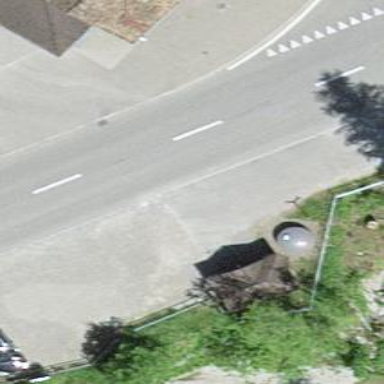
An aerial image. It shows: Bus stop with platform for public transport.